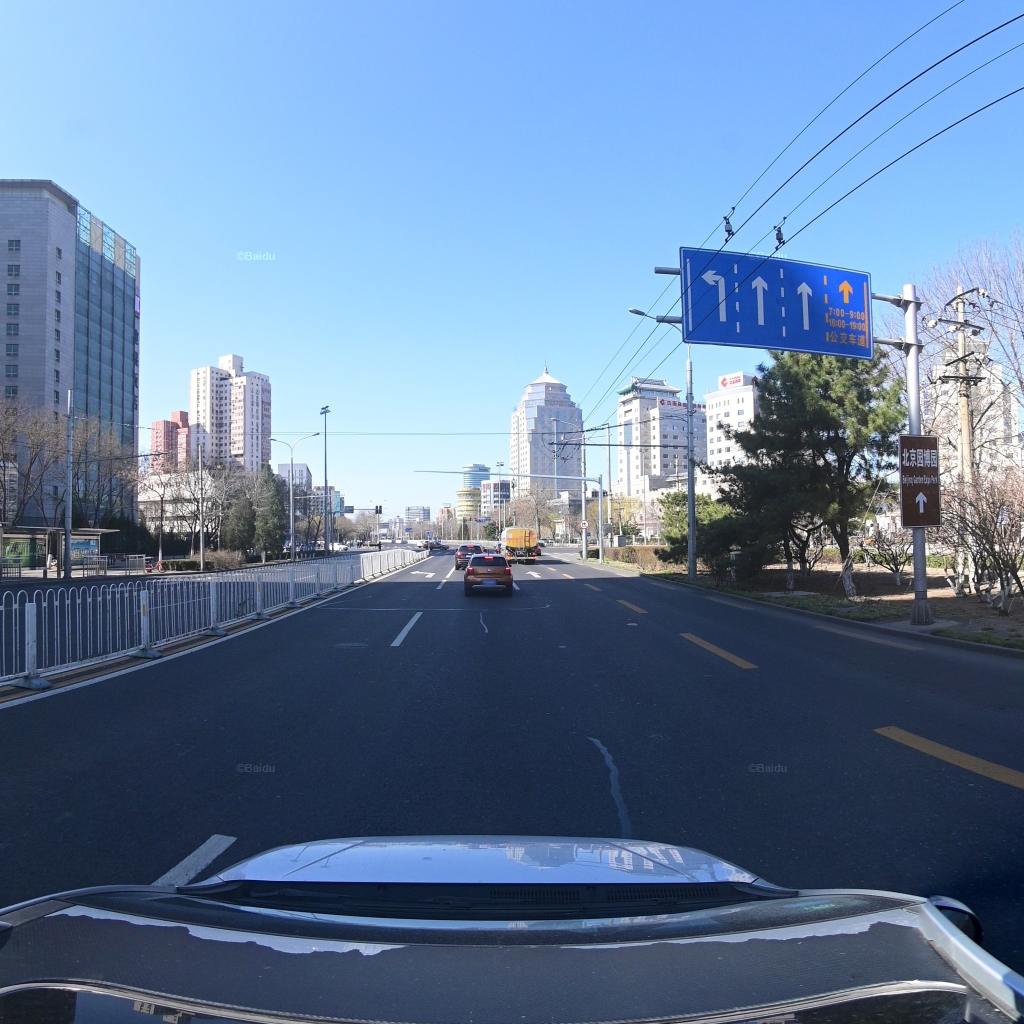
Region: Fengtai
Road damage annotations: transverse patch, longitudinal patch, longitudinal patch